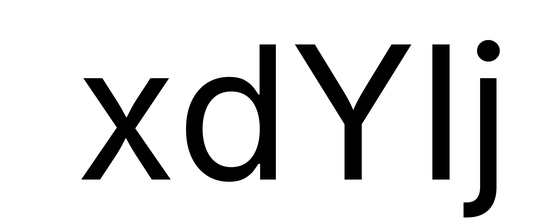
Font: Inter_Regular